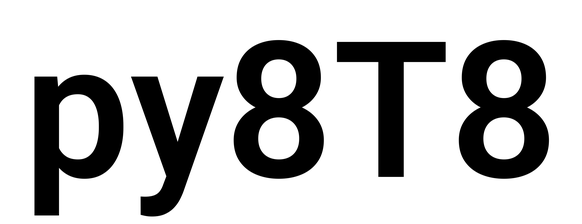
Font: Roboto_SemiBold